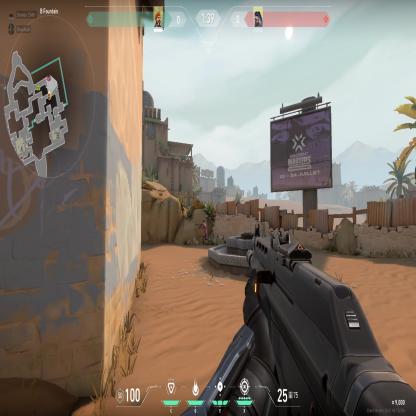
Label: enemy